Field crop: maize
Growth stage: 2
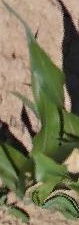
Species: maize